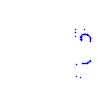
Particle: proton